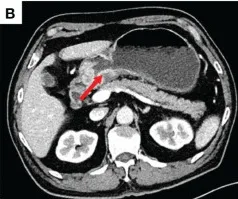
(A, B): Significant thickening of the gastric wall at the antrum was seen before neoadjuvant therapy.
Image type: radiology (ct)